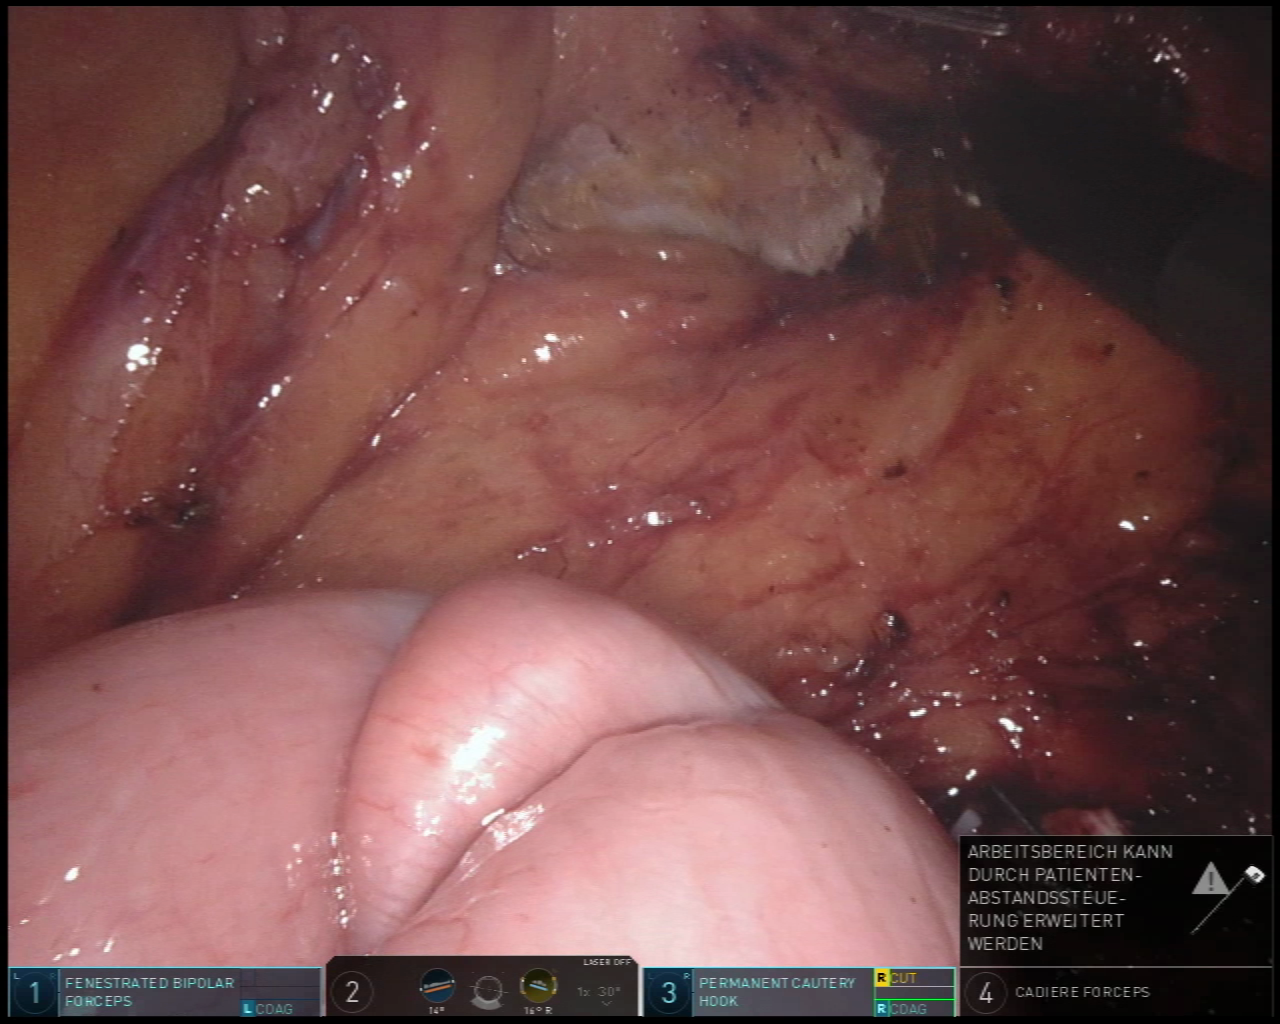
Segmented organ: intestinal_veins
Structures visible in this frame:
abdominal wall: no
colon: no
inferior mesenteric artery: no
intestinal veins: yes
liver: no
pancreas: no
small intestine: yes
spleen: no
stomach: no
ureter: no
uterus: no
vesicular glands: no